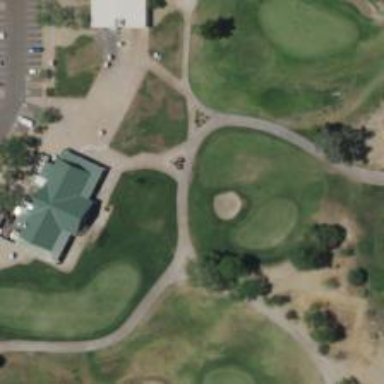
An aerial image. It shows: Pathway for golfing.